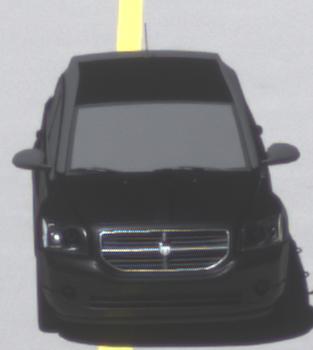
Make: Dodge
Model: Caliber 1.8
Detailed model: Caliber
Model produced from: 2006/06
Model produced until: 2009/03
Doors: 5
Color: black
Road condition: dry road
Daytime: midday
Contrast: high contrast